Question: I have review data centered around <URL>.
I would like to represent these reviews with structured data.
Something like this: (<URL>

This is what I tried: (It's a variation of the Google's Book example <URL>
'''
<div itemscope itemtype="http://schema.org/Person">
<h2>
<span itemprop="honorificPrefix">Dr</span>
<span itemprop="name">Joe Smith</span>
</h2>
<h3 itemprop="jobTitle">Doctor</h3>
<div itemprop="description">Extra super Doctor</div>
<div itemprop="aggregateRating" itemscope itemtype="http://schema.org/AggregateRating">
<div>Doctor rating:
<span itemprop="ratingValue">88</span> out of
<span itemprop="bestRating">100</span> with
<span itemprop="ratingCount">20</span> ratings
</div>
</div>
</div>
'''
Now when I test this code in <URL>, I get the error:
> The property aggregateRating is not recognized by Google for an object
of type Person.
So does this mean that there is there no way to rate people with structured data?
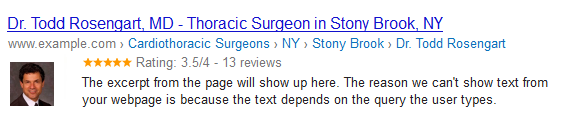
Answer: The <URL> is only defined for 'CreativeWork'/'Offer'/'Organization'/'Place'/'Product', but not for 'Person'.
Alternatives:
- <URL> - 'Offer'
'Offer' - <URL> - 'AggregateRating'